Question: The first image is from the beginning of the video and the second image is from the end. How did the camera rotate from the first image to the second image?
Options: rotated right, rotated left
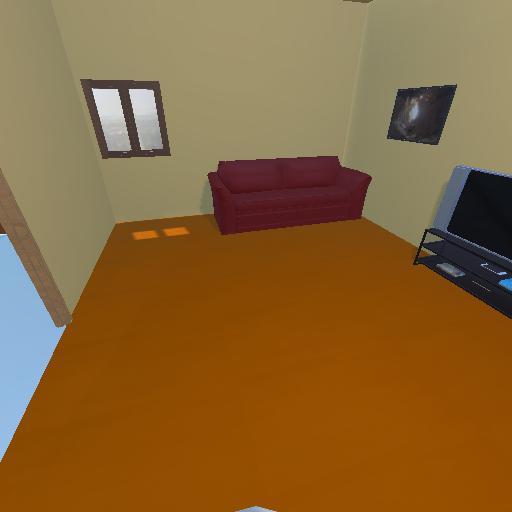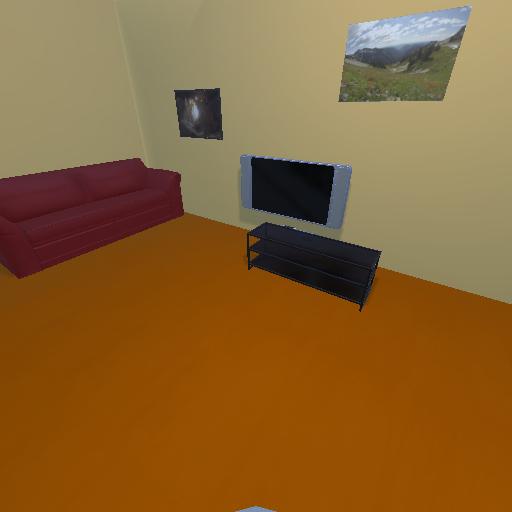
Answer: rotated right